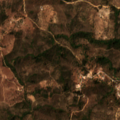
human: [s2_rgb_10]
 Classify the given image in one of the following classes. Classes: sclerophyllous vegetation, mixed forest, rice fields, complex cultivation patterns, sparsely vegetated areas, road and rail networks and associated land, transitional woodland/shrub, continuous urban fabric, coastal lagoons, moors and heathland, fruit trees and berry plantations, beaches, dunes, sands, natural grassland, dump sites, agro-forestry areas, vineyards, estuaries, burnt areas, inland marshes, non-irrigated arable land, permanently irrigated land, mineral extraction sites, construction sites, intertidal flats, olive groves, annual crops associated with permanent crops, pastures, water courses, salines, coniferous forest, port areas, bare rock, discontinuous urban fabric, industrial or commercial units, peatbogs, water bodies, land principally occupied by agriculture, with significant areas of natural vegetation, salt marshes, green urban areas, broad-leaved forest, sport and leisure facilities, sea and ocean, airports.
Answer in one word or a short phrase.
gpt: broad-leaved forest, sclerophyllous vegetation, transitional woodland/shrub